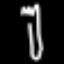
Label: fork